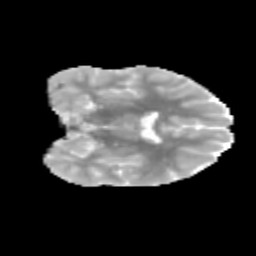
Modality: MD
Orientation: coronal
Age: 12
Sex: female
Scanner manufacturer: siemens
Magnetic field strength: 3 T
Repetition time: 3.8 s
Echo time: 0.07 s